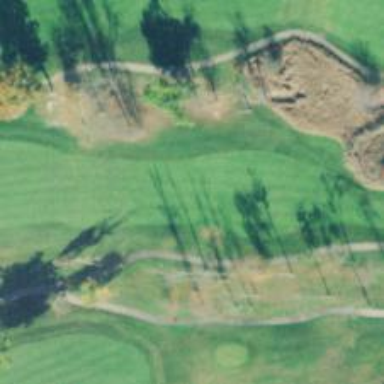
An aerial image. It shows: Golf hole.